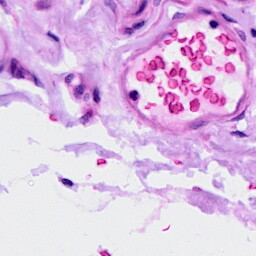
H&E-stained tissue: Ovarian